【题型】解答题　【知识点】平面几何　【难度】medium
如图，已知在 $\triangle ABC$ 中，$AB=4$，$BC=2$，以点 $B$ 为圆心，线段 $BC$ 长为半径的弧交边 $AC$ 于点 $D$，且 $\angle DBC = \angle BAC$，$P$ 是边 $BC$ 延长线上一点，过点 $P$ 作 $PQ \perp BP$，交线段 $BD$ 的延长线于点 $Q$。设 $CP = x$，$DQ = y$。

\vspace{0.5em}
\noindent
(1) 求 $CD$ 的长；

\vspace{0.3em}
\noindent
(2) 求 $y$ 关于 $x$ 的函数解析式，并写出它的定义域；

\vspace{0.3em}
\noindent
(3) 当 $\angle DAQ = 2\angle BAC$ 时，求 $CP$ 的值。

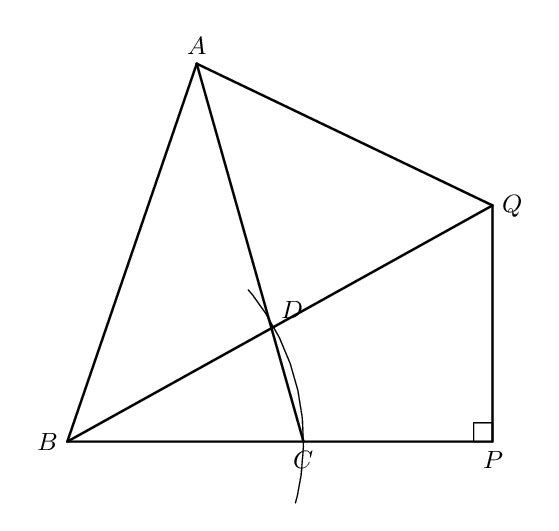
【解答】
\noindent
\textbf{【分析】}
(1) 由 $\angle DBC = \angle BAC$，$\angle BCD = \angle ACB$，易得：$\triangle BDC \backsim \triangle ABC$，根据相似三角形的对应边成比例，即可求得 $CD$ 的长；

\vspace{0.3em}
\noindent
(2) 由 $BC = BD$ 与 $\angle DBC = \angle BAC$，$\angle BCD = \angle ACB$，可证得：$\angle ABC = \angle ACB$，则可求得：$AC = AB = 4$；作辅助线：作 $DE \perp BC$，垂足为点 $E$，即可证得：$DE \parallel AH$，又由 $DE \parallel PQ$，根据平行线分线段成比例定理，即可求得 $y$ 关于 $x$ 的函数解析式；

\vspace{0.3em}
\noindent
(3) 首先求得 $AQ = AB = 4$，然后作 $AF \perp BQ$，垂足为点 $F$，即可求得 $QF$ 与 $DF$ 的值，由勾股定理即可求得 $CP$ 的值。

\vspace{0.5em}
\noindent
\textbf{【解答】}
解：(1) $\because \angle DBC = \angle BAC$，$\angle BCD = \angle ACB$，

$\therefore \triangle BDC \backsim \triangle ABC$，

$\therefore \frac{CD}{BD} = \frac{BC}{AB}$，

$\because AB = 4$，$BC = BD = 2$，

$\therefore CD = 1$；

\vspace{0.3em}
\noindent
(2) $\because BC = BD$，

$\therefore \angle BCD = \angle BDC$。

$\because \angle DBC = \angle BAC$，$\angle BCD = \angle ACB$，

$\therefore \angle ABC = \angle BDC$。

$\therefore \angle ABC = \angle ACB$。

$\therefore AC = AB = 4$，

作 $AH \perp BC$，垂足为点 $H$。

$\therefore BH = CH = 1$。

作 $DE \perp BC$，垂足为点 $E$，可得 $DE \parallel AH$。

$\therefore \frac{CE}{CH} = \frac{CD}{CA}$，即 $\frac{CE}{1} = \frac{1}{4}$。

$\therefore CE = \frac{1}{4}$，$BE = \frac{7}{4}$。

又 $\because DE \parallel PQ$

$\therefore \frac{DQ}{BD} = \frac{EP}{BE}$，即 $\frac{y}{2} = \frac{x + \frac{1}{4}}{\frac{7}{4}}$，

整理，得 $y = \frac{8}{7}x + \frac{2}{7}$。

定义域为 $x > 0$。

\vspace{0.3em}
\noindent
(3)

$\because \angle DBC + \angle DCB = \angle DAQ + \angle DQA$，$\angle DCB = \angle ABD + \angle DBC$，

$\therefore 2\angle DBC + \angle ABD = \angle DAQ + \angle DQA$。

$\because \angle DAQ = 2\angle BAC$，$\angle BAC = \angle DBC$，

$\therefore \angle ABD = \angle DQA$。

$\therefore AQ = AB = 4$。

作 $AF \perp BQ$，垂足为点 $F$，可得 $QF = \frac{y + 2}{2}$，$DF = \frac{y - 2}{2}$。

$\therefore 3^2 - \left(\frac{y - 2}{2}\right)^2 = 4^2 - \left(\frac{y + 2}{2}\right)^2$。

解得 $y = \frac{7}{2}$，

$\therefore \frac{8}{7}x + \frac{2}{7} = \frac{7}{2}$。

解得 $x = \frac{45}{16}$，

即 $CP = \frac{45}{16}$。
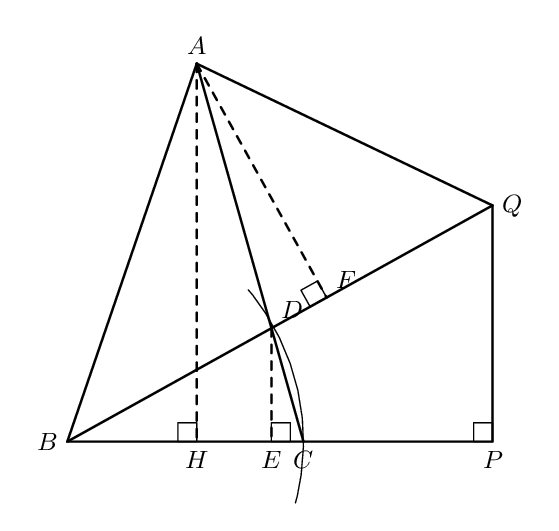